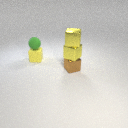
small brown metal cube below small yellow metal cube